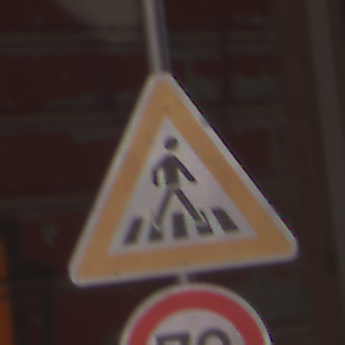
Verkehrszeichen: FussgaengerueberwegLinks
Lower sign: Geschwindigkeit70
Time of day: MorningAfternoon
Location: Outdoor (Urban)
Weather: Clear
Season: NotSpecified
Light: Natural